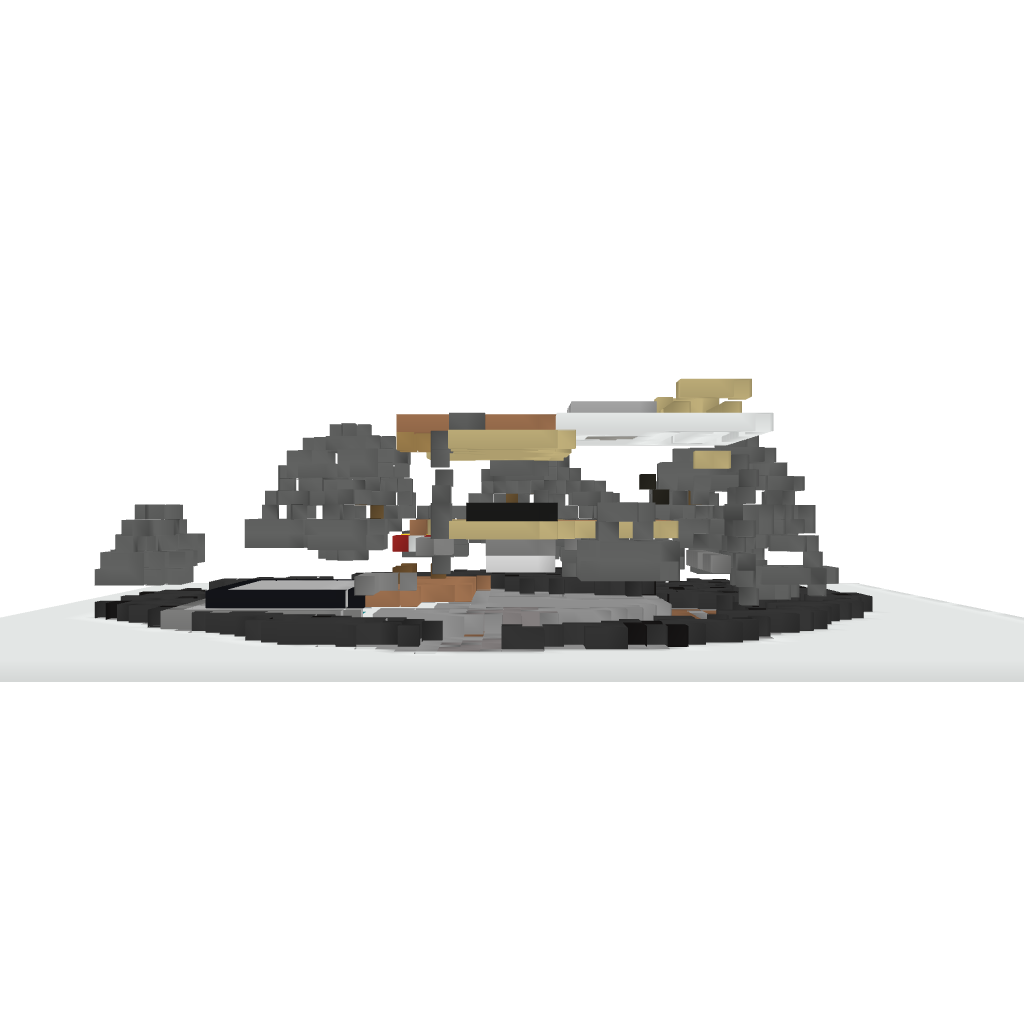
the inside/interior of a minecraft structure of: Luxury House #3